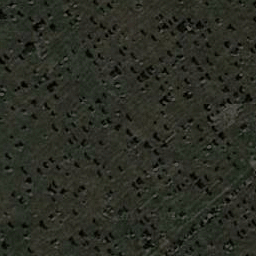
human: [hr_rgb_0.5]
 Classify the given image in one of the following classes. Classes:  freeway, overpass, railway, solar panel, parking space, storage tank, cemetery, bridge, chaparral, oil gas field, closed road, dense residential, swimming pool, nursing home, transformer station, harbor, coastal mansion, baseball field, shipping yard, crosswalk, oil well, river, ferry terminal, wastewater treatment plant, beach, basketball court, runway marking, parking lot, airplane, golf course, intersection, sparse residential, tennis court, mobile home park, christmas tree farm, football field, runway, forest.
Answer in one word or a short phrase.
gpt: cemetery